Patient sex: M
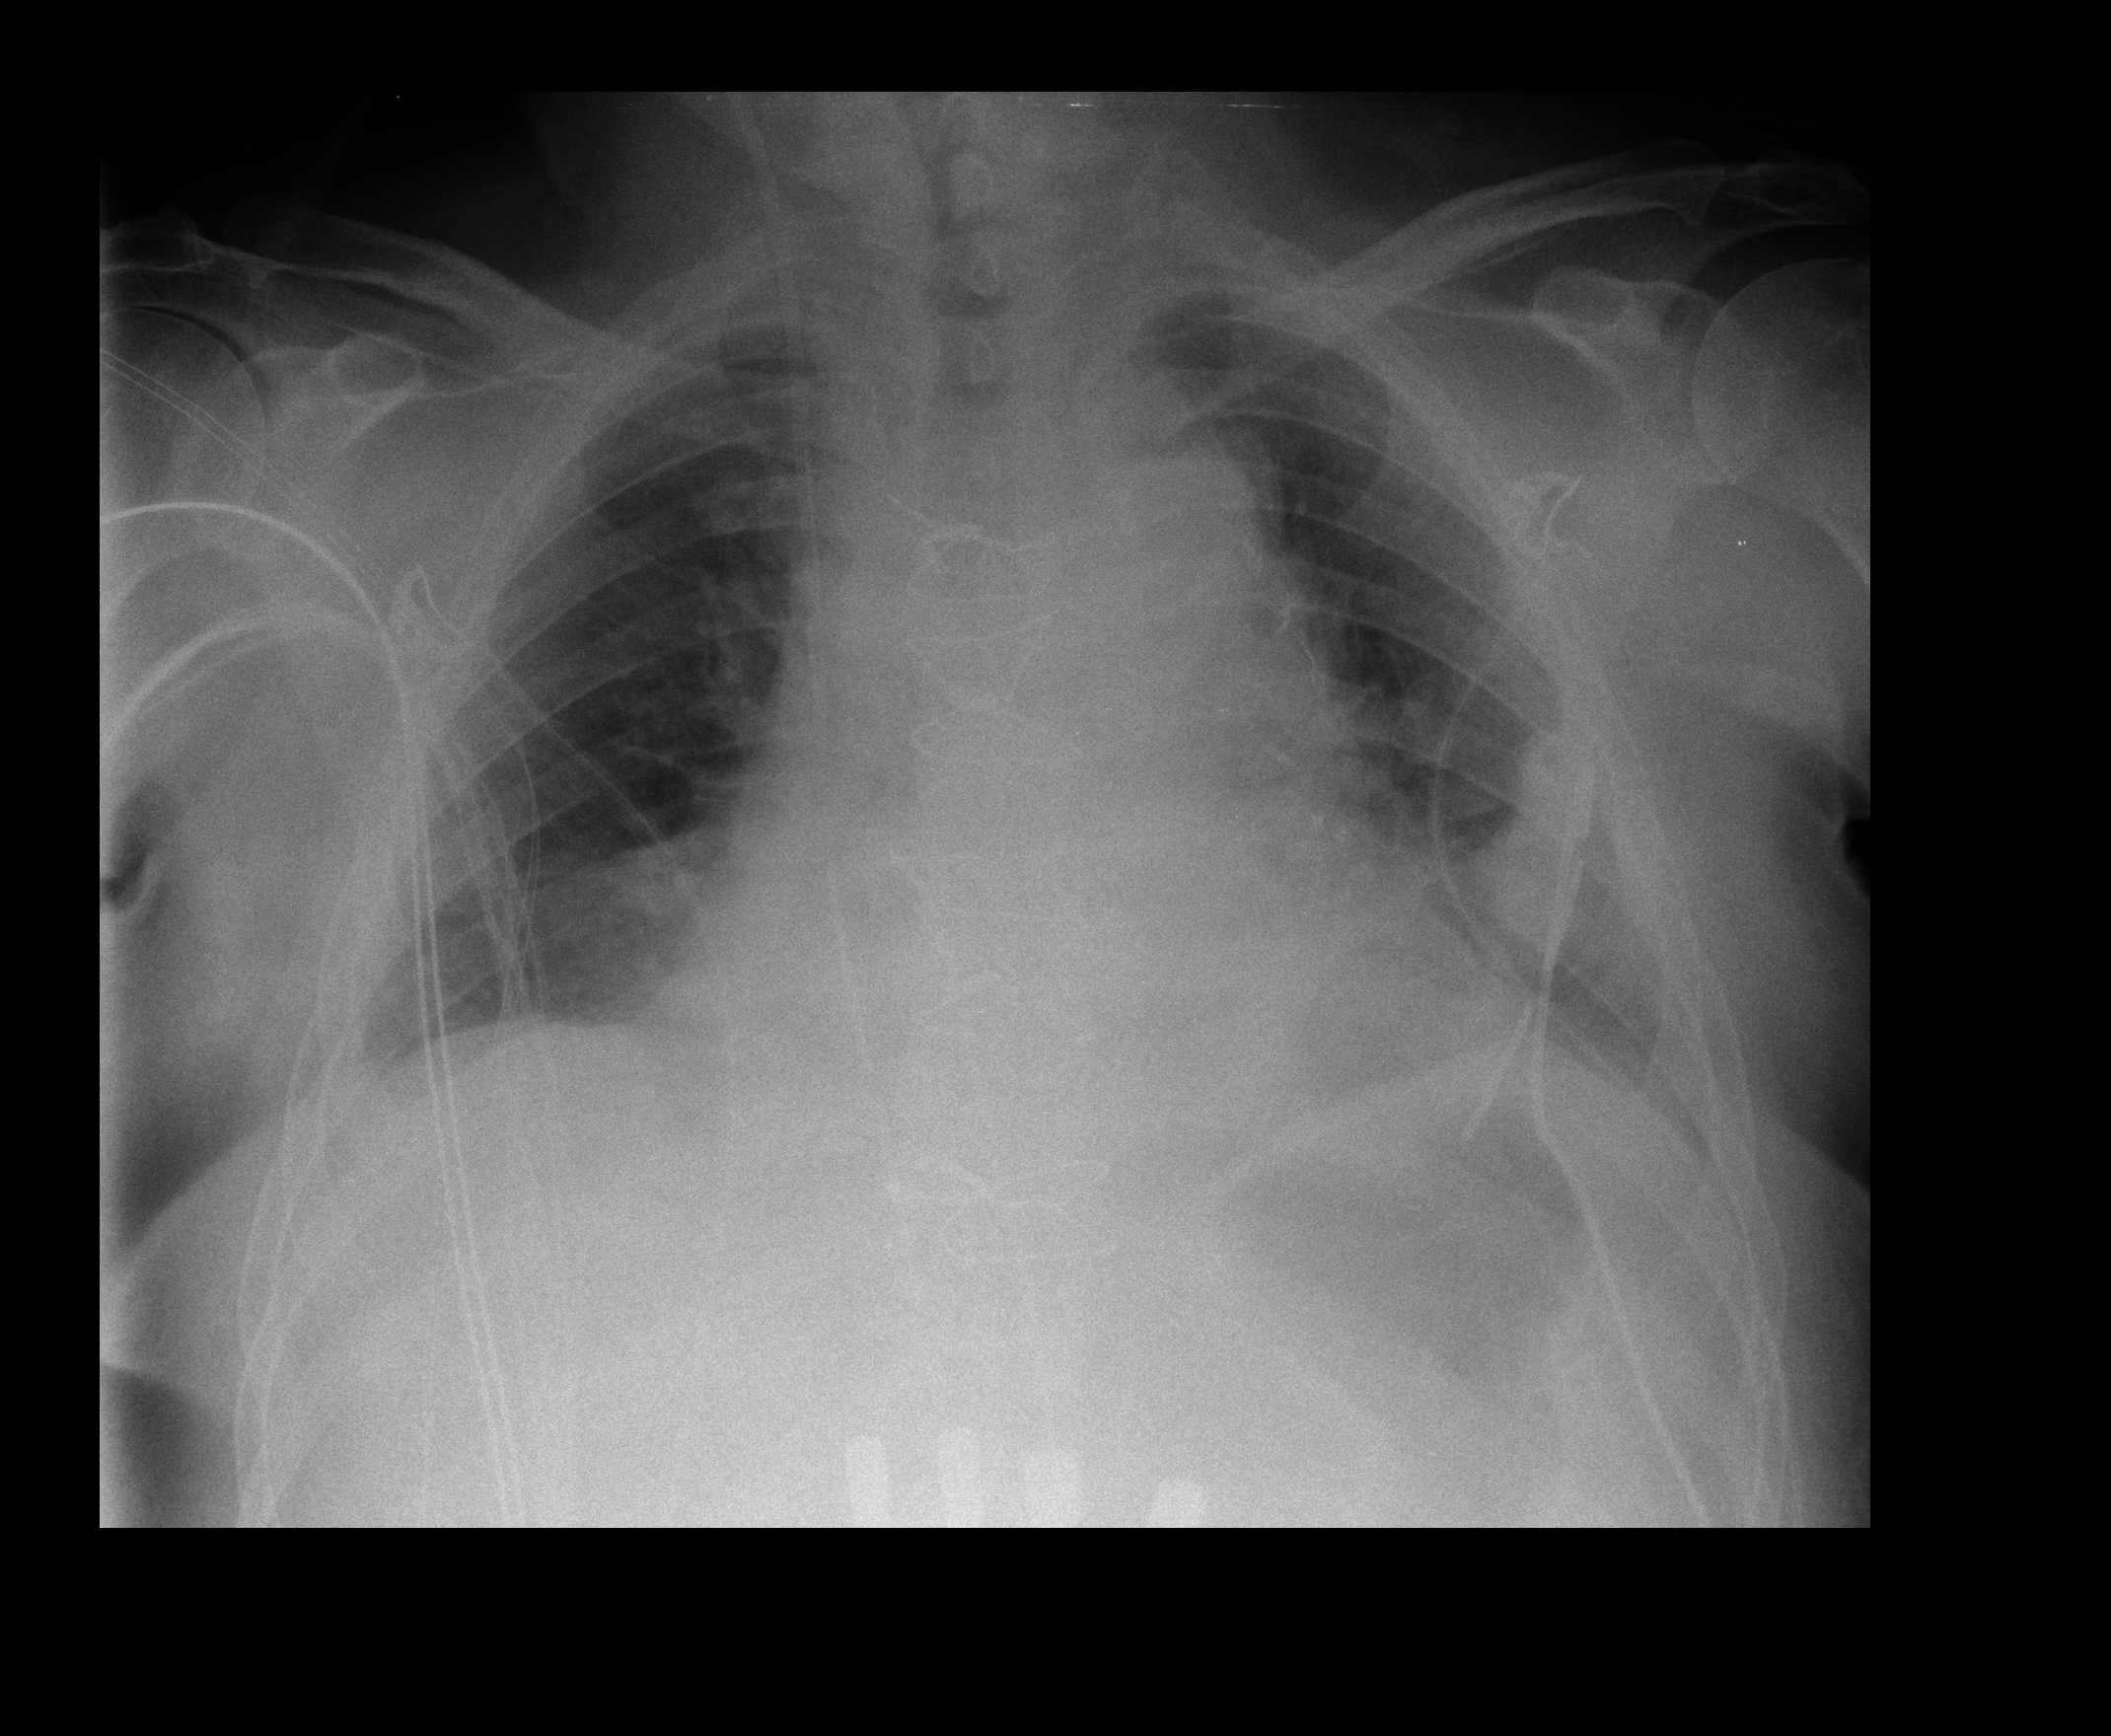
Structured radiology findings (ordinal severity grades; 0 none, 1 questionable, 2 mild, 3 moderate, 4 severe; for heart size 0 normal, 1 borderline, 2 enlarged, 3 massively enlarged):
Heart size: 2
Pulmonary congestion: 2
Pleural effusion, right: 1
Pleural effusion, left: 0
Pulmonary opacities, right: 0
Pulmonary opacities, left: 0
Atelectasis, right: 2
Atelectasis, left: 2